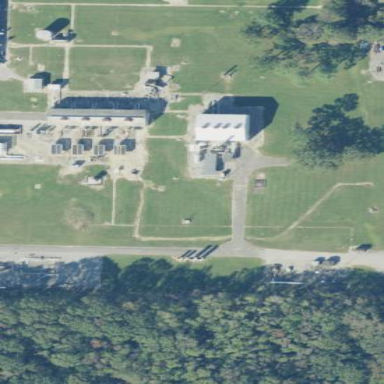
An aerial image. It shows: Industrial area dedicated to gas production. There is compression substation in the vicinity.